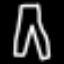
Label: pants